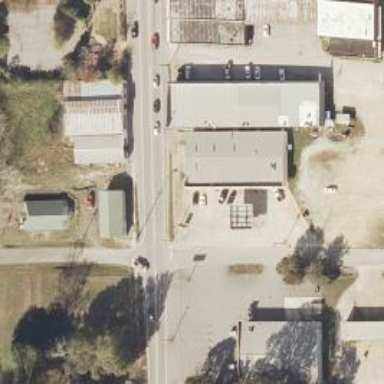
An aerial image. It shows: Convenience shop.